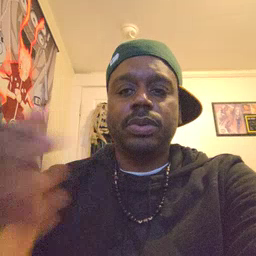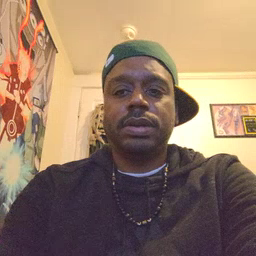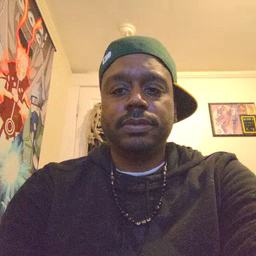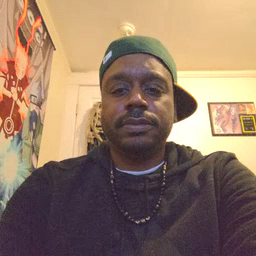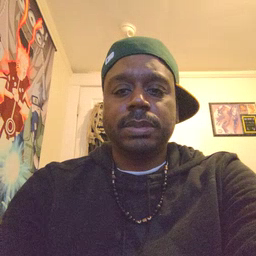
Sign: before